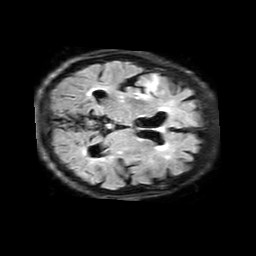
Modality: FLAIR
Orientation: axial
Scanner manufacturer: philips
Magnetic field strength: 3 T
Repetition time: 11 s
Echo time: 0.12 s